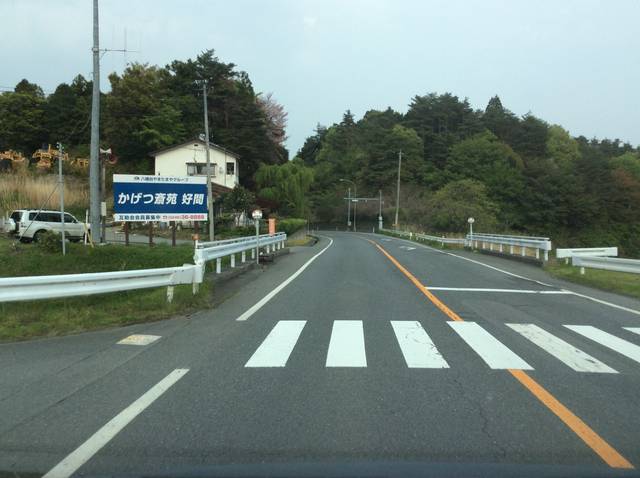
Region: Japan
Coordinates: 37.081, 140.804